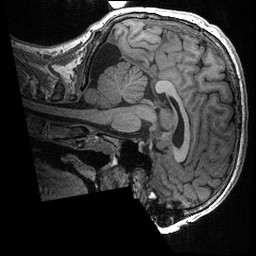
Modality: T1w
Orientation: sagittal
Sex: male
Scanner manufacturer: ge
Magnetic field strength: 3 T
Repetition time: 0.0064 s
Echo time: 0.00281 s